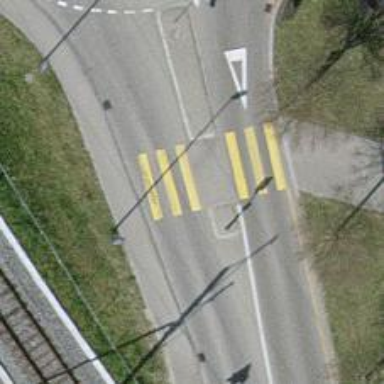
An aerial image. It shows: Zebra crossing with island in the middle. The crossing reference is zebra.